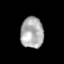
Tissue: lung
Cell type: Others
Senescence score: 0.2272
Nuclear area (px): 698
Mean DAPI intensity: 172.759